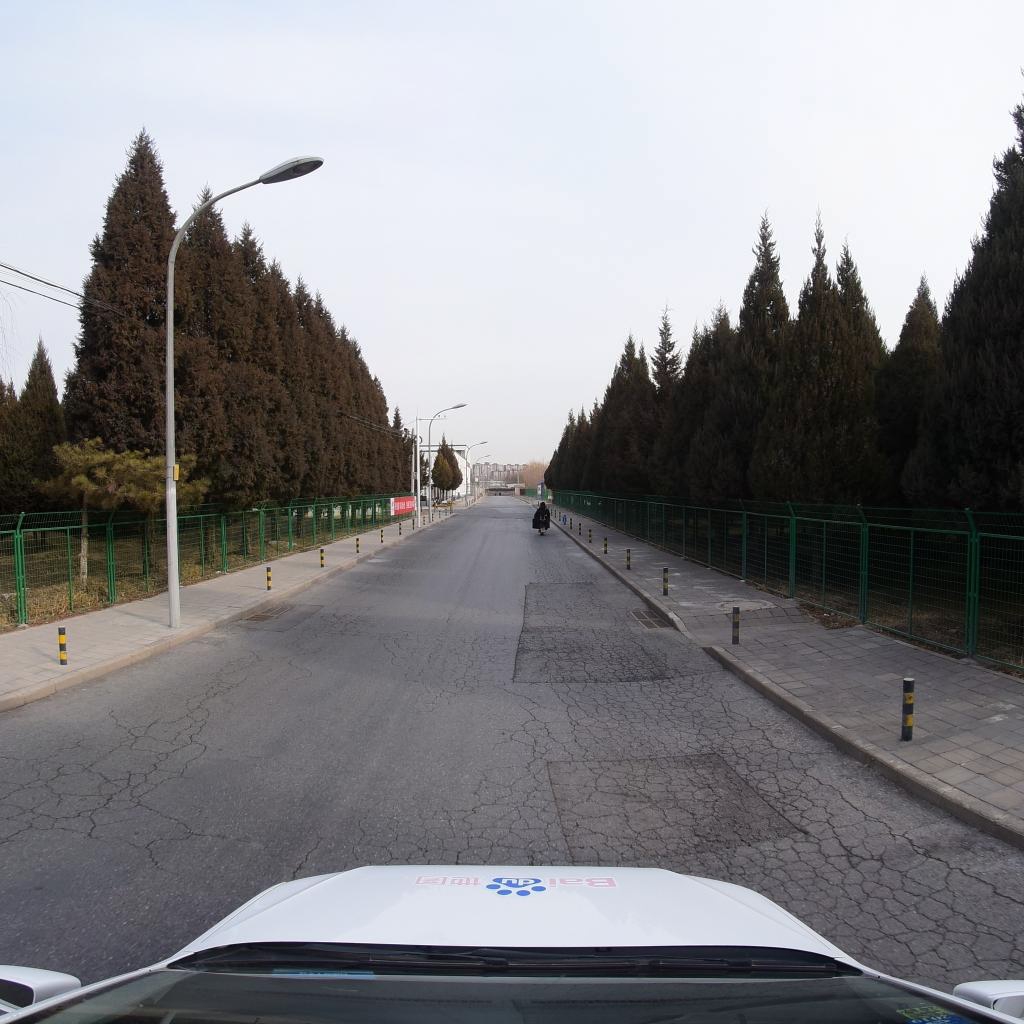
Region: Fengtai
Road damage annotations: alligator crack, alligator crack, longitudinal crack, alligator crack